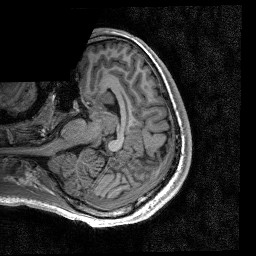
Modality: T1w
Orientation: axial
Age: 20
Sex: male
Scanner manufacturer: siemens
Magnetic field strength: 3 T
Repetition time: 2.53 s
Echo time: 0.00267 s